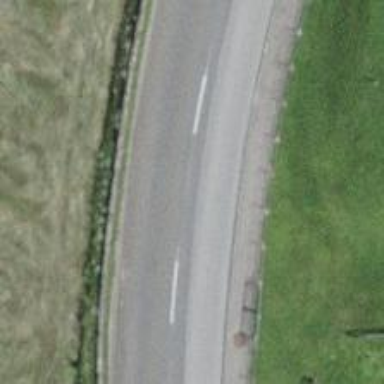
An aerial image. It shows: Bus stop along the road.